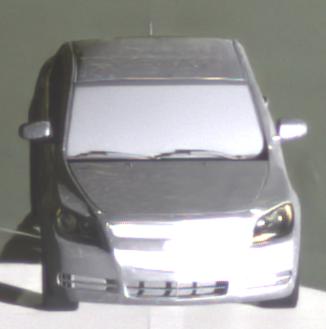
Make: Chevrolet
Model: Malibu 2.4
Detailed model: Malibu
Model produced from: 2012/07
Model produced until: 2014/08
Doors: 4
Color: gray
Road condition: dry road
Daytime: night
Contrast: high contrast